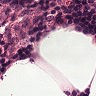
Metastatic tissue present: no